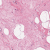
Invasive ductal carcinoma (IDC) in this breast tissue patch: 0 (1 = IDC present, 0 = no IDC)